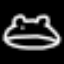
Label: frog